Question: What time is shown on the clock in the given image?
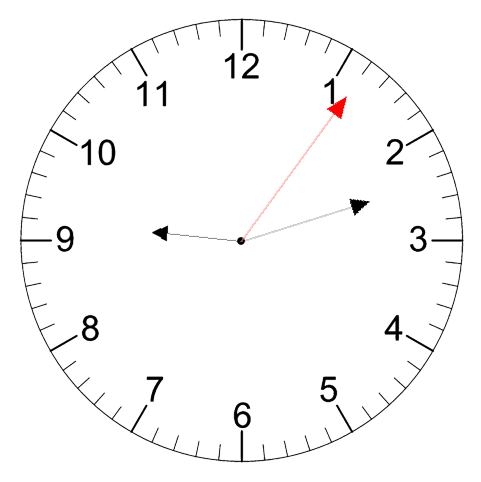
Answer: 09:12:06